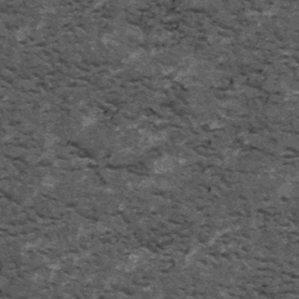
Label: frost